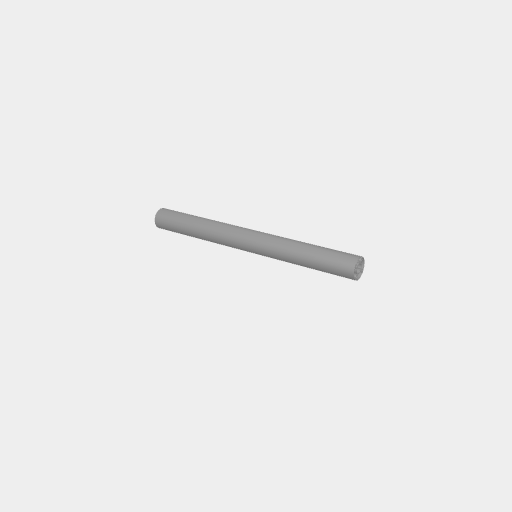
Part: GoTUBE336